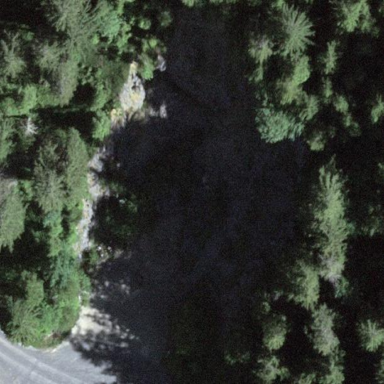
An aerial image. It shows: Natural scree.